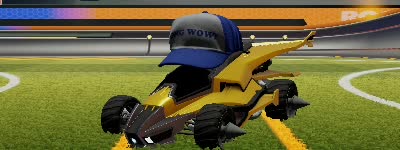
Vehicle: aftershock